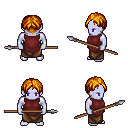
a pixel art fantasy rpg character, male body template, dark elf, purple skin, maroon tunic, robe skirt, dark blonde parted hairstyle, spear, four views (front, back, left, right), 2x2 character sprite sheet, small pixel art, hard edges, no anti-aliasing